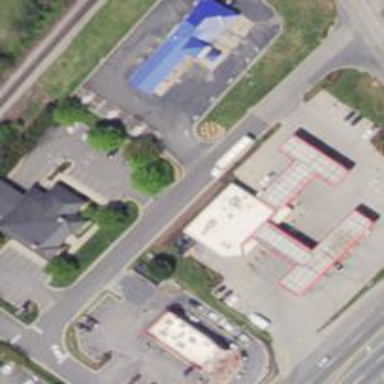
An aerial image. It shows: Convenience shop.